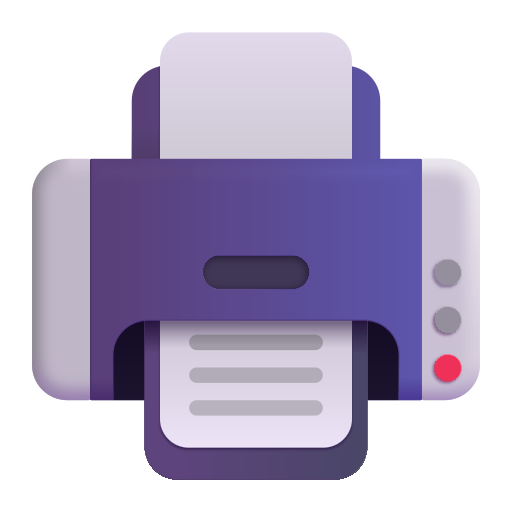
printer color